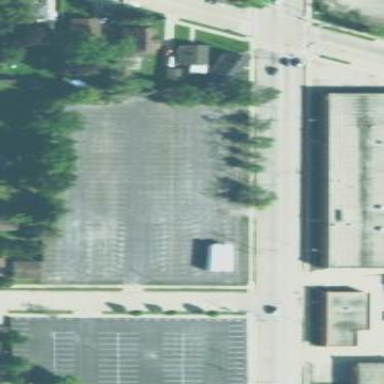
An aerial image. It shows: Parking area with surface.